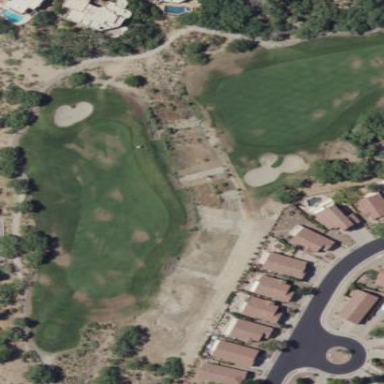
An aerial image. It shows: Area with grass used as rough in golf course.